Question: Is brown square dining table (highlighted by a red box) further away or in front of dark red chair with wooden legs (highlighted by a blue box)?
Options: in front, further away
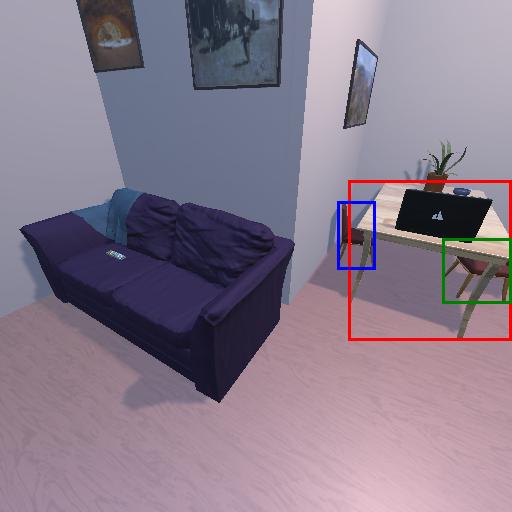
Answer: in front